Question: '''
function attribute_manager() {
$checkattr = $this->connection->query("SELECT * FROM attribute_grup");
while ($attrs = $checkattr->fetch_object()) {
$id = $attrs->att_gr_id;
$checkattrs = $this->connection->query("SELECT * FROM product_attribute WHERE att_group = $id");
while ($values = $checkattrs->fetch_object()) {
$valuez .= $values->att_name.', ';
}
$linkz_header = '<li class="table_header">
<div class="options_column"><strong>Attribute Titel</strong></div>
<div class="options_column">Optionen</div>
<div class="options_column">Werte</div>
</li>';
$linkz .= '<li>
<div class="options_column"><strong>'.$attrs->att_gr_name.'</strong></div>
<div class="options_column">
<a style="color:green;" href="?seite=shop&act=edit&id='.$products->id.'">Bearbeiten</a>
<a style="color:red;" href="?seite=shop&act=delete&id='.$products->id.'">Loschen</a>
</div>
<div class="options_column">'.$valuez.'</div>
</li>';
}
return '<ul id="posts_menu">'.$linkz_header.$linkz.' </ul>';
}
}
'''
This is the result, as you can see the values from FARBE join with the values for Grosse:

What is the proper way to solve this?
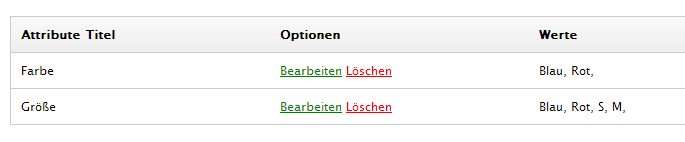
Answer: You need to reset the value of '$valuez' in each iteration.
'''
while ($attrs = $checkattr->fetch_object()) {
$valuez = ""; // Add this line
$id = $attrs->att_gr_id;
'''